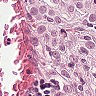
Metastatic tissue present: yes